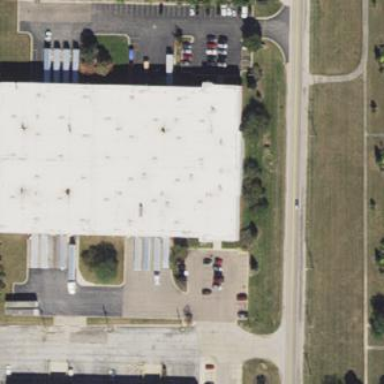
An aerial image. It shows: Commercial building.